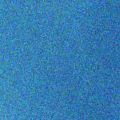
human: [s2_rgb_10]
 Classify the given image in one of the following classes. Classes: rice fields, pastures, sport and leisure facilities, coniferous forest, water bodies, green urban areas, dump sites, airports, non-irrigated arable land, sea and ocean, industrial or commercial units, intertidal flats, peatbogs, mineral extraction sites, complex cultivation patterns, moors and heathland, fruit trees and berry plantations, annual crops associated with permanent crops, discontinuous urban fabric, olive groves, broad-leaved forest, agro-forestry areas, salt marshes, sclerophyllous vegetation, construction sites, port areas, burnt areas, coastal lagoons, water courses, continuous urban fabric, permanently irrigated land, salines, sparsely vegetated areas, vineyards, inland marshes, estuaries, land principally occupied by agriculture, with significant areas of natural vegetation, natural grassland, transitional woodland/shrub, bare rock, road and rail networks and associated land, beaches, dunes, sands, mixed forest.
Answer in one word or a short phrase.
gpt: sea and ocean